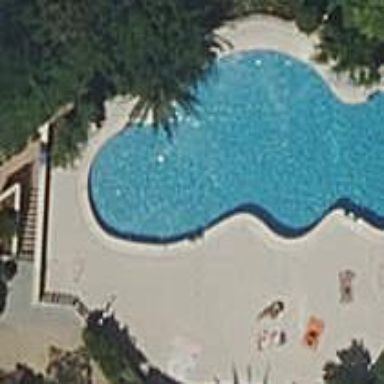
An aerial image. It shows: Swimming pool located in leisure land.